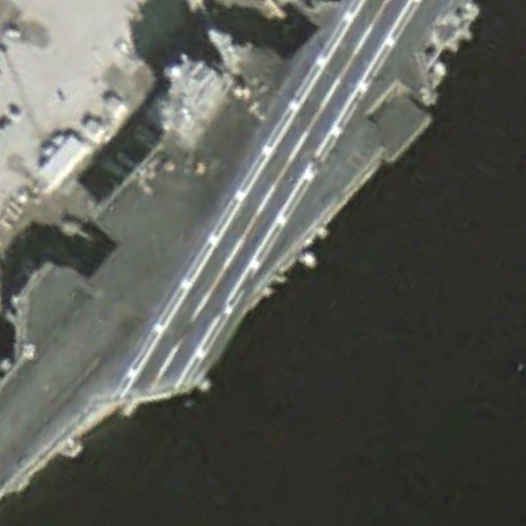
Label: aircraft_carrier